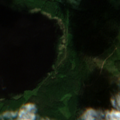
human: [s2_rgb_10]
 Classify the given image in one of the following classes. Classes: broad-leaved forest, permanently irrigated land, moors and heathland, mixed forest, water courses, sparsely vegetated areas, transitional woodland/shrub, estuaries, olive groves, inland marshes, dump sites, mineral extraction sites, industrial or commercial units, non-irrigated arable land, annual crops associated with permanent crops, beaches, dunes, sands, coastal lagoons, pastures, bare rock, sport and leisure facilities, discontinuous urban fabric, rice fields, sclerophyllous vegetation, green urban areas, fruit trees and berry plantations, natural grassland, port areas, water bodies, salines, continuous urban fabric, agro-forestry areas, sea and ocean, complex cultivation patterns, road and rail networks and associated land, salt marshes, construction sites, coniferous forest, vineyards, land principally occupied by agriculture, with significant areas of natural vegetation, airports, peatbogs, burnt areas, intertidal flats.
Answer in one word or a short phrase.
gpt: land principally occupied by agriculture, with significant areas of natural vegetation, broad-leaved forest, coniferous forest, mixed forest, transitional woodland/shrub, water bodies